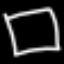
Label: square